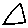
Label: triangle